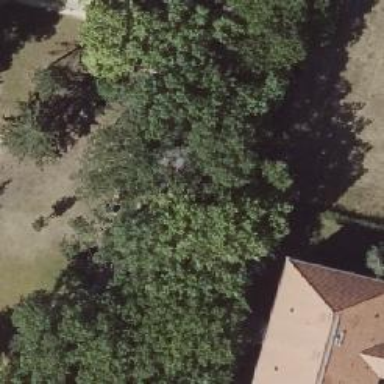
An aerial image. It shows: Avenue of deciduous broadleaved trees.